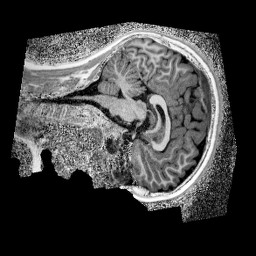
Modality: UNIT1_denoised
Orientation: sagittal
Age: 10
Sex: male
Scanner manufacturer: siemens
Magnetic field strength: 3 T
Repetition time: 4 s
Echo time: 0.00299 s